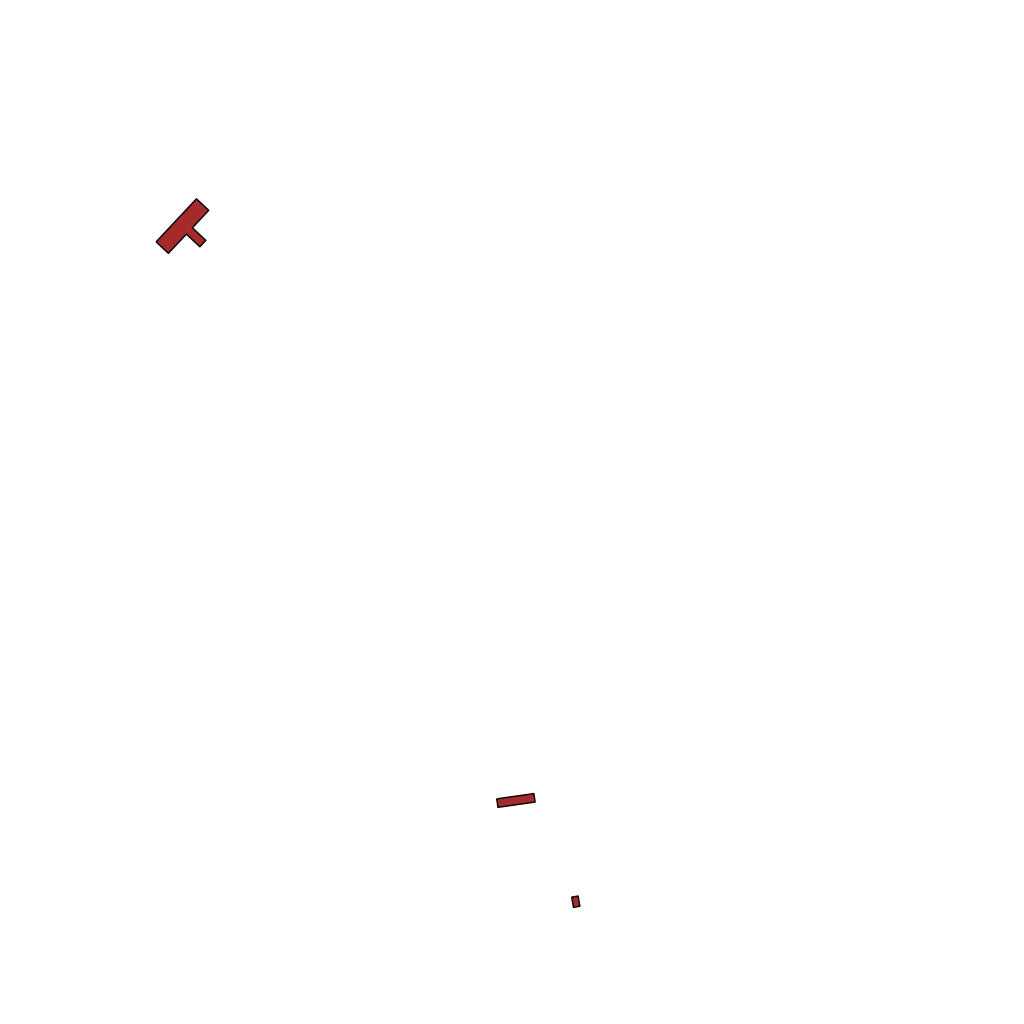
Tags: overhead vector_map, agriculture, industrial, recreation, residential, special, individual_rise, density_1, Facility, 1.0 km²